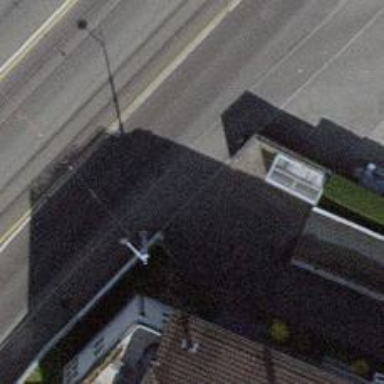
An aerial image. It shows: Entrance with barrier.